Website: home-depot
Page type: payment
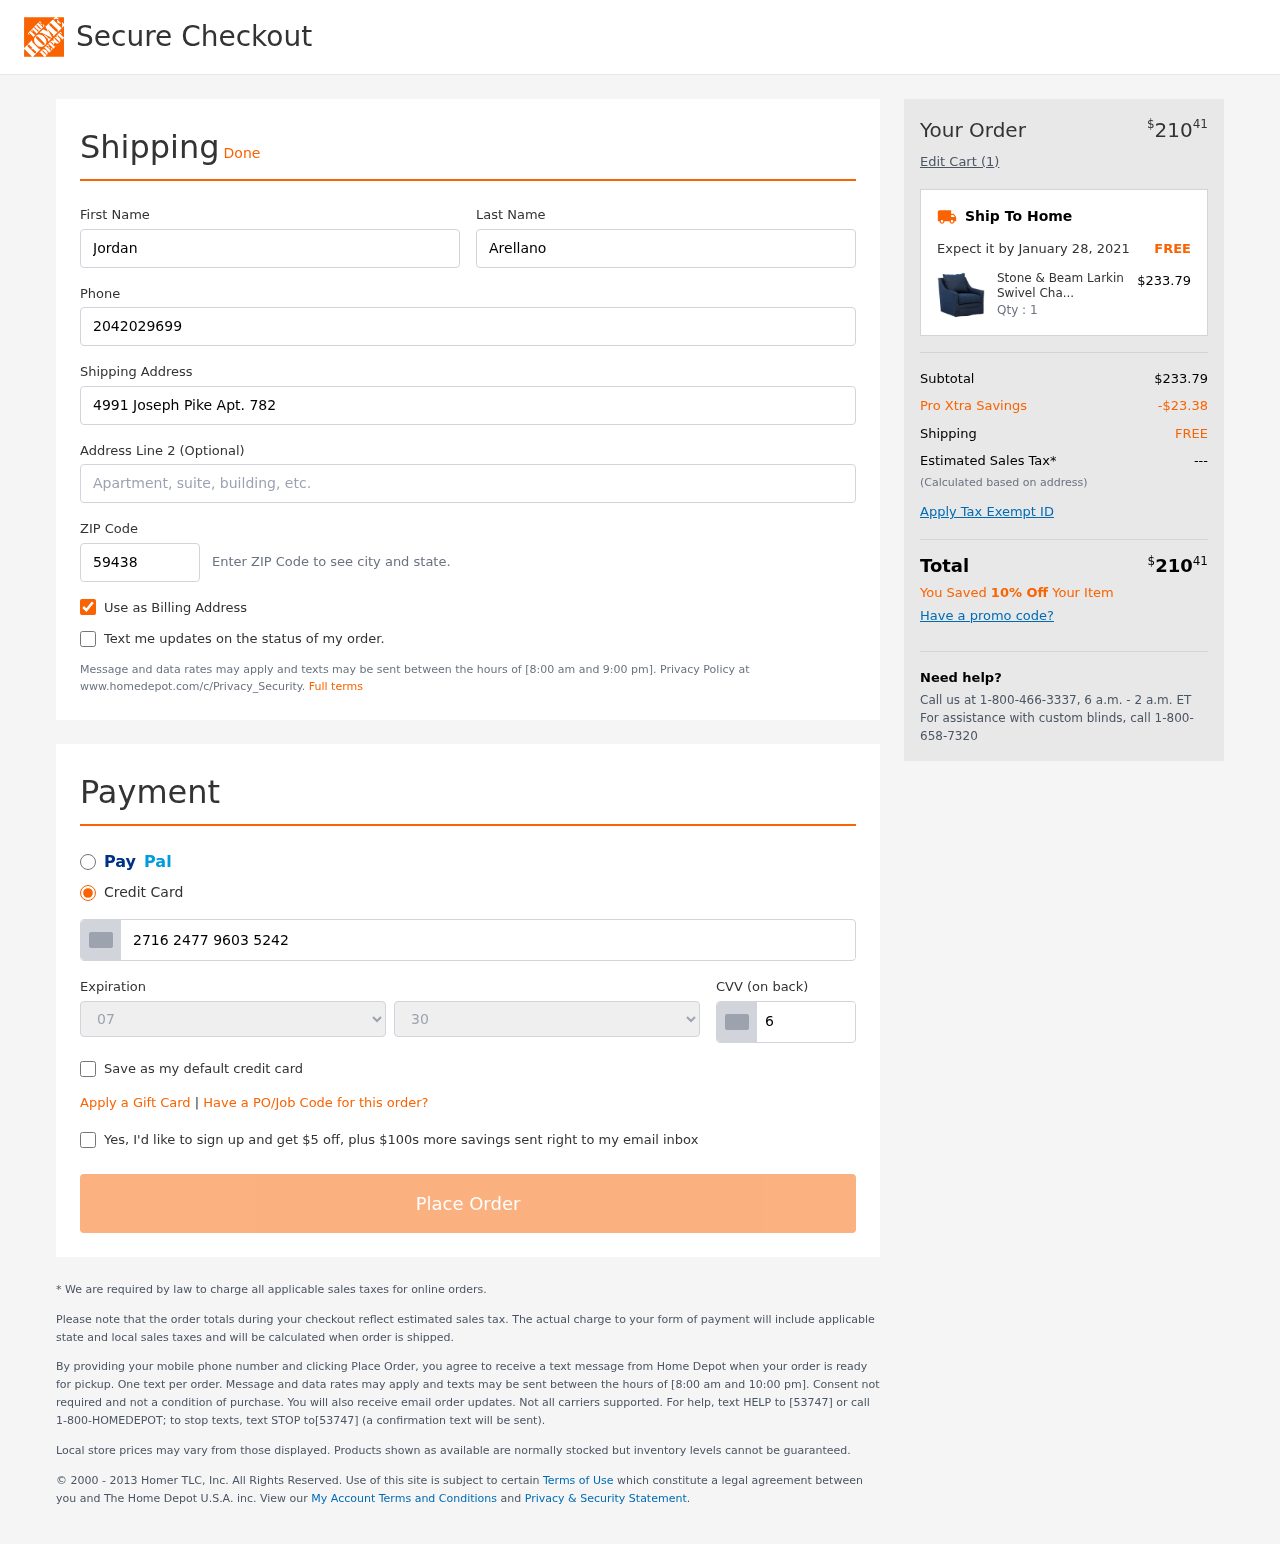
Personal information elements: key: PII_CARD_CVV
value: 663
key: PII_CARD_EXPIRY_MONTH
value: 07
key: PII_CARD_EXPIRY_YEAR
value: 30
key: PII_CARD_NUMBER
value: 2716 2477 9603 5242
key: PII_FIRSTNAME
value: Jordan
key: PII_LASTNAME
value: Arellano
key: PII_PHONE
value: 2042029699
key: PII_POSTCODE
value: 59438
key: PII_STREET
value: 4991 Joseph Pike Apt. 782
Product elements: key: PRODUCT1_NAME
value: Stone & Beam Larkin Swivel Chair
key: PRODUCT1_PRICE
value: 233.79
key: PRODUCT1_QUANTITY
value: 1
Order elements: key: ORDER_TOTAL
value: $21041
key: ORDER_NUM_ITEMS
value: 1
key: ORDER_DELIVERY_DATE
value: January 28, 2021
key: ORDER_SUBTOTAL
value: $233.79
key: ORDER_DISCOUNT
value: -$23.38
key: ORDER_SHIPPING_COST
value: FREE